Question:
I am trying to get sum of all the values of Price from firebase. This is example of my code but giving me 0.0 as output.
'''
func getSum() {
var sum: Double = 0
ref.child("Value").child("-MAHj9q0INTElKixlCCi").child("Price").observeSingleEvent(of: .value) { (snapshot) in
for child in snapshot.children{
let snap = child as! DataSnapshot
let data = snap.value as? [String: Any]
let price = data!["Price"] as? Double ?? 0
sum += price
}
print("Final sum: \(sum)")
}
}
'''
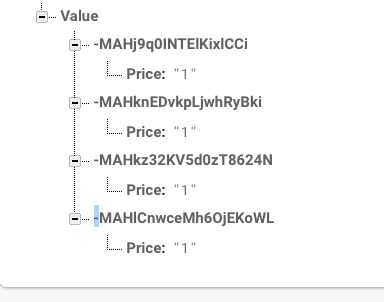
Answer: Your code is loading a single specific child node. If you want to sum all child nodes, you should load all of them:
'''
ref.child("Value").observeSingleEvent(of: .value) { (snapshot) in
...
'''
Since you store the numeric values as strings in the database, you'll need to parse them back into numbers in your code.
'''
let price = Double(data!["Price"] as? String ?? "0")
'''
The rest of your code seems correct for this case as far as I can see.
---
Since
---
A slightly more idiomatic version of that code would look like:
'''
ref.child("Value").observeSingleEvent(of: .value) { (snapshot) in
var sum: Double = 0
for snap in snapshot.children.allObjects as! [DataSnapshot] {
let price = snap.childSnapshot(forPath: "Price").value as! String
sum += Double(price)
}
print("Final sum: \(sum)")
}
'''
What's different here:
- '[DataSnapshot]'- 'childSnapshot(forPath:)''Price'- 'String'-